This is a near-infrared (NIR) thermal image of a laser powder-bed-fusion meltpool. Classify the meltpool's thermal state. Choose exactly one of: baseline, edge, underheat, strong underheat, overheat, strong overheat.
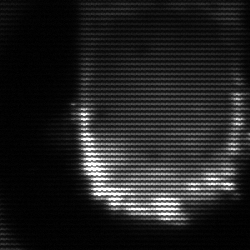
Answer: baseline